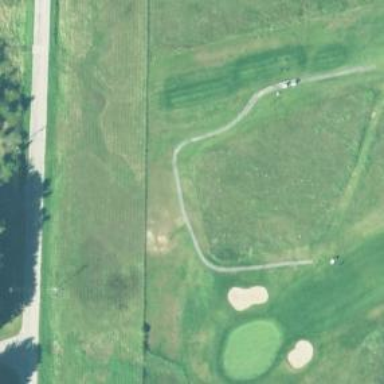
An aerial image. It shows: Pathway for golfing.